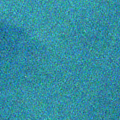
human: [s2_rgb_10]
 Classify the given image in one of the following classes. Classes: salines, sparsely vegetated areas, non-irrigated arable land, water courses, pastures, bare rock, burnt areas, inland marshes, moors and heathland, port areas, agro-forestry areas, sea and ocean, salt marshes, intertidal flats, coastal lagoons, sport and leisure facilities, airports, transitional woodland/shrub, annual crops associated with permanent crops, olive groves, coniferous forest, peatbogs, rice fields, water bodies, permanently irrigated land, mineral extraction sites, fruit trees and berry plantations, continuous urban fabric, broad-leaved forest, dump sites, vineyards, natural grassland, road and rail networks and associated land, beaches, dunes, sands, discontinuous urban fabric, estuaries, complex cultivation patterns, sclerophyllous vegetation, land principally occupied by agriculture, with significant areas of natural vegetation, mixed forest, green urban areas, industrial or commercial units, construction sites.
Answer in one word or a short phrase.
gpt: sea and ocean